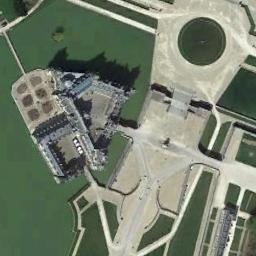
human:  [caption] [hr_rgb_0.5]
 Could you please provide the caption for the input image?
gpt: The grass is around the palace .

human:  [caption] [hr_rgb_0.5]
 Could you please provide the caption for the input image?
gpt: The gray palace on the lawn has a square .

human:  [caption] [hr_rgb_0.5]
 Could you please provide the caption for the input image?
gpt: The palace is on the grass .

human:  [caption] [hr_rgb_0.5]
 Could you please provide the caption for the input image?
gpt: There are many trees around the palace .

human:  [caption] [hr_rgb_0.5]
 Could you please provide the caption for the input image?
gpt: There are some green lawns beside the palace .